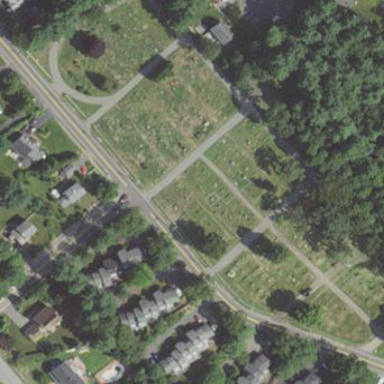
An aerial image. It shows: Cemetery that holds historical significance.